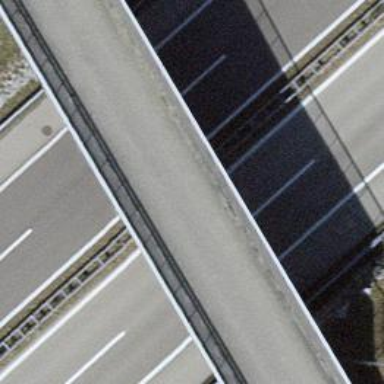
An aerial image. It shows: Man-made bridge.